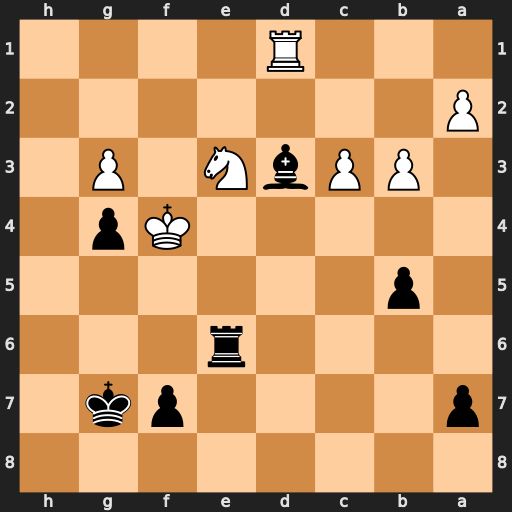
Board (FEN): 8/p4pk1/4r3/1p6/5Kp1/1PPbN1P1/P7/3R4
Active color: b
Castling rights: -
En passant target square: -
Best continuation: Re4+ Kf5 Rxe3+